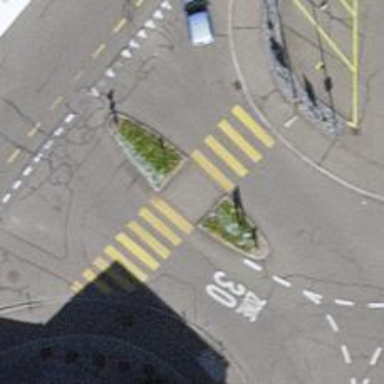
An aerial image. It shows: Asphalt footway with marked crossing and pedestrian island.